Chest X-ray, PA view. Patient: 51 years old, sex M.
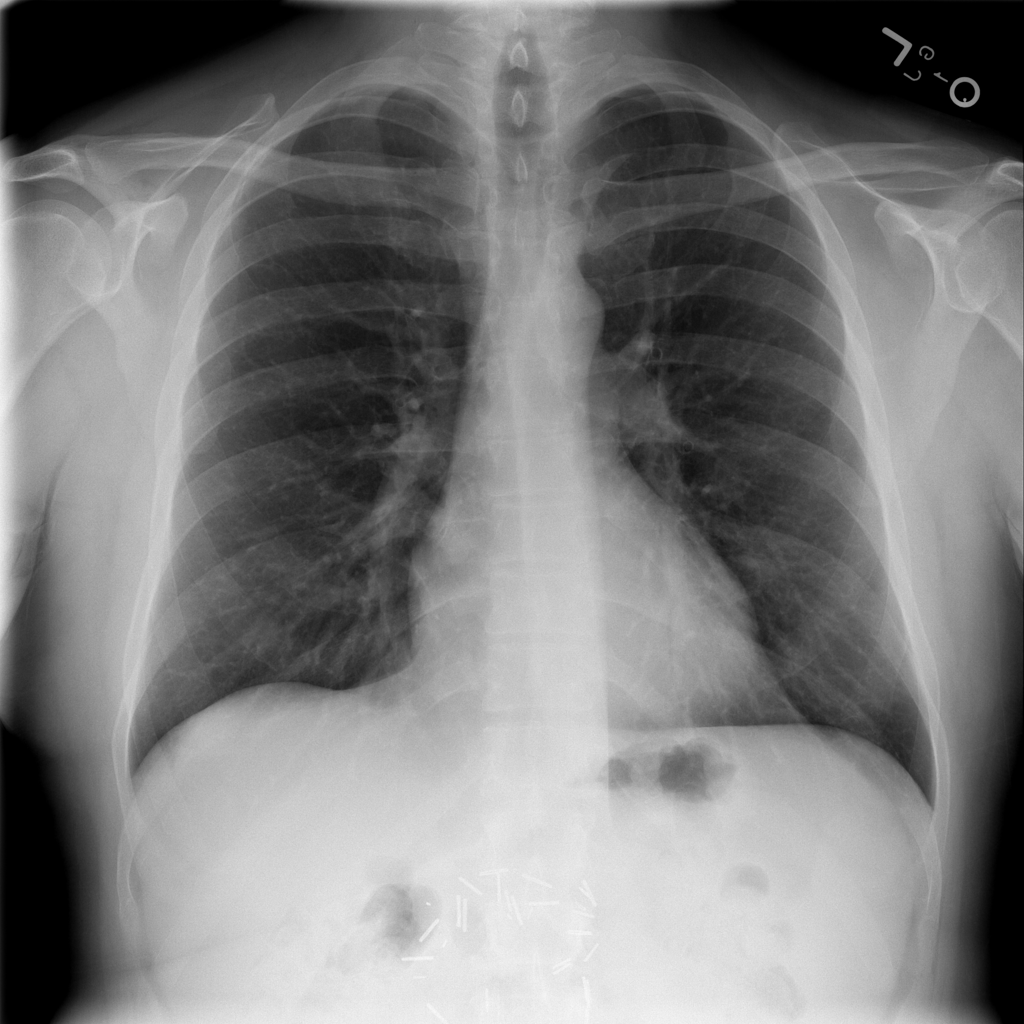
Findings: No Finding